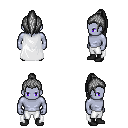
a pixel art fantasy rpg character, male body template, dark elf, purple skin, white cape, white pants, gray long topknot hairstyle, black shoes, four views (front, back, left, right), 2x2 character sprite sheet, small pixel art, hard edges, no anti-aliasing